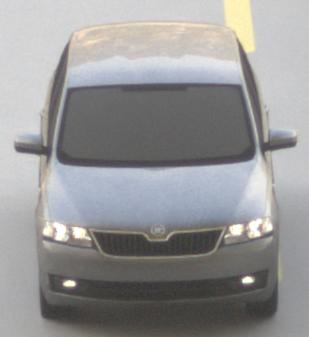
Make: Skoda
Model: Rapid Spaceback 1.2 TSI
Detailed model: Rapid Spaceback
Model produced from: 2013/10
Model produced until: 2015/04
Doors: 5
Color: gray
Road condition: dry road
Daytime: morning or afternoon
Contrast: medium contrast